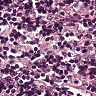
Metastatic tissue present: no